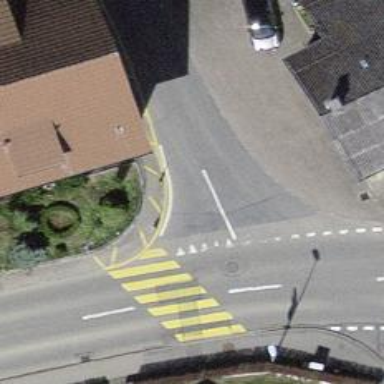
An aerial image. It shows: Road with "give way" sign.